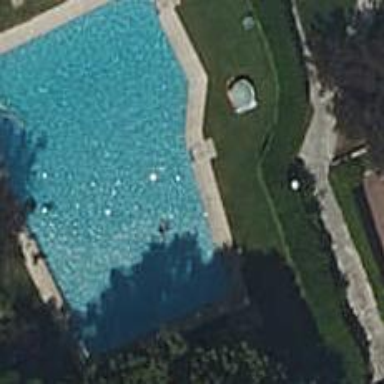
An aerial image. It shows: Swimming pool located in leisure land.